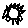
Label: sun